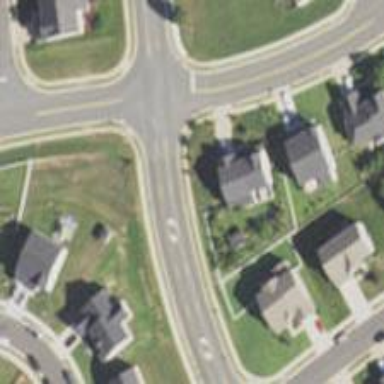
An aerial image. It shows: Asphalt road in residential area.